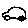
Label: car